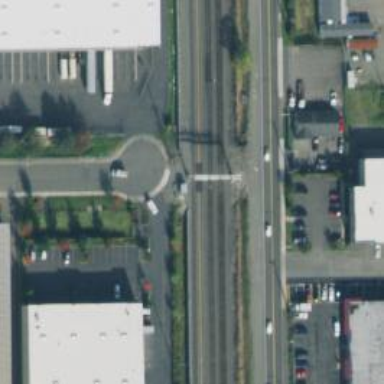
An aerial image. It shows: Railway signal.